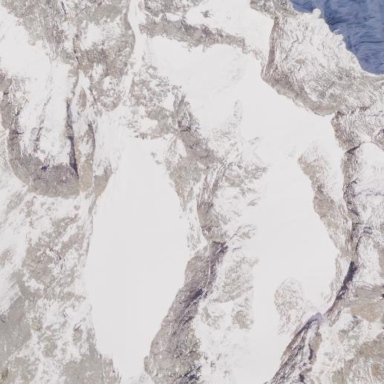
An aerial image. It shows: Stunning view of glacier.